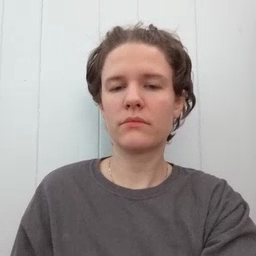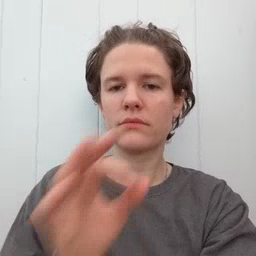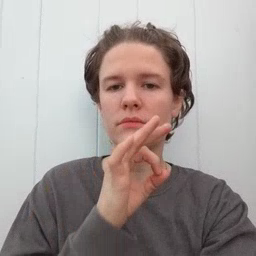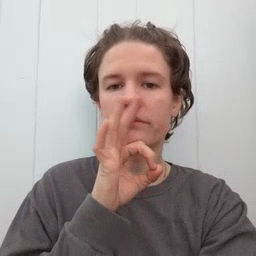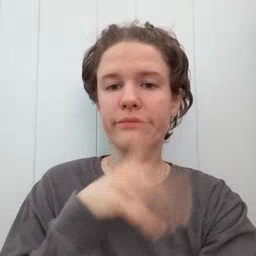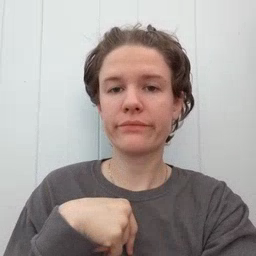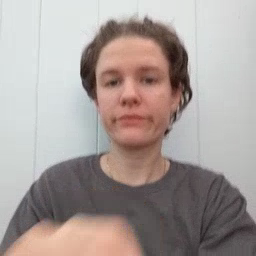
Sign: frog